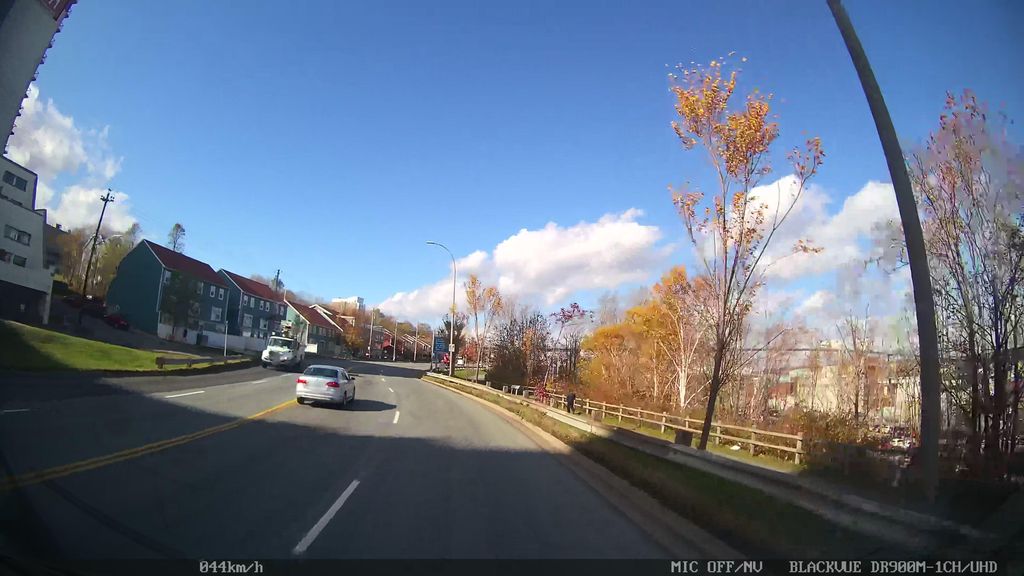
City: halifax